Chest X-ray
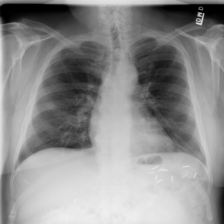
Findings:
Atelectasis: positive
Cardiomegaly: negative
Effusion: negative
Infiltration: negative
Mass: negative
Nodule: negative
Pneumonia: negative
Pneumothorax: negative
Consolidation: negative
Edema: negative
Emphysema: positive
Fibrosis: negative
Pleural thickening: negative
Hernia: negative